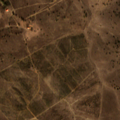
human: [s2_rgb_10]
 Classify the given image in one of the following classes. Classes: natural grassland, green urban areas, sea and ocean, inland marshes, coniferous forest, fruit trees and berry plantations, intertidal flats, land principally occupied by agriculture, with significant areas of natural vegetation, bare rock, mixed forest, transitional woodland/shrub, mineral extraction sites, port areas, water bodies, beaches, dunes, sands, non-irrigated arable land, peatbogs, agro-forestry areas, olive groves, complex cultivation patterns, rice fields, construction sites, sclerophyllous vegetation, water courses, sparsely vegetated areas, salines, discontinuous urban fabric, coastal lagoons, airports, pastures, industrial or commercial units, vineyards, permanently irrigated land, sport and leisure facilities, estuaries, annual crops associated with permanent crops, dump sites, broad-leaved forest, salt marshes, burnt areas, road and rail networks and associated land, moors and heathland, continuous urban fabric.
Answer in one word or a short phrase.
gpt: non-irrigated arable land, agro-forestry areas, transitional woodland/shrub